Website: crate-barrel
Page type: receipt
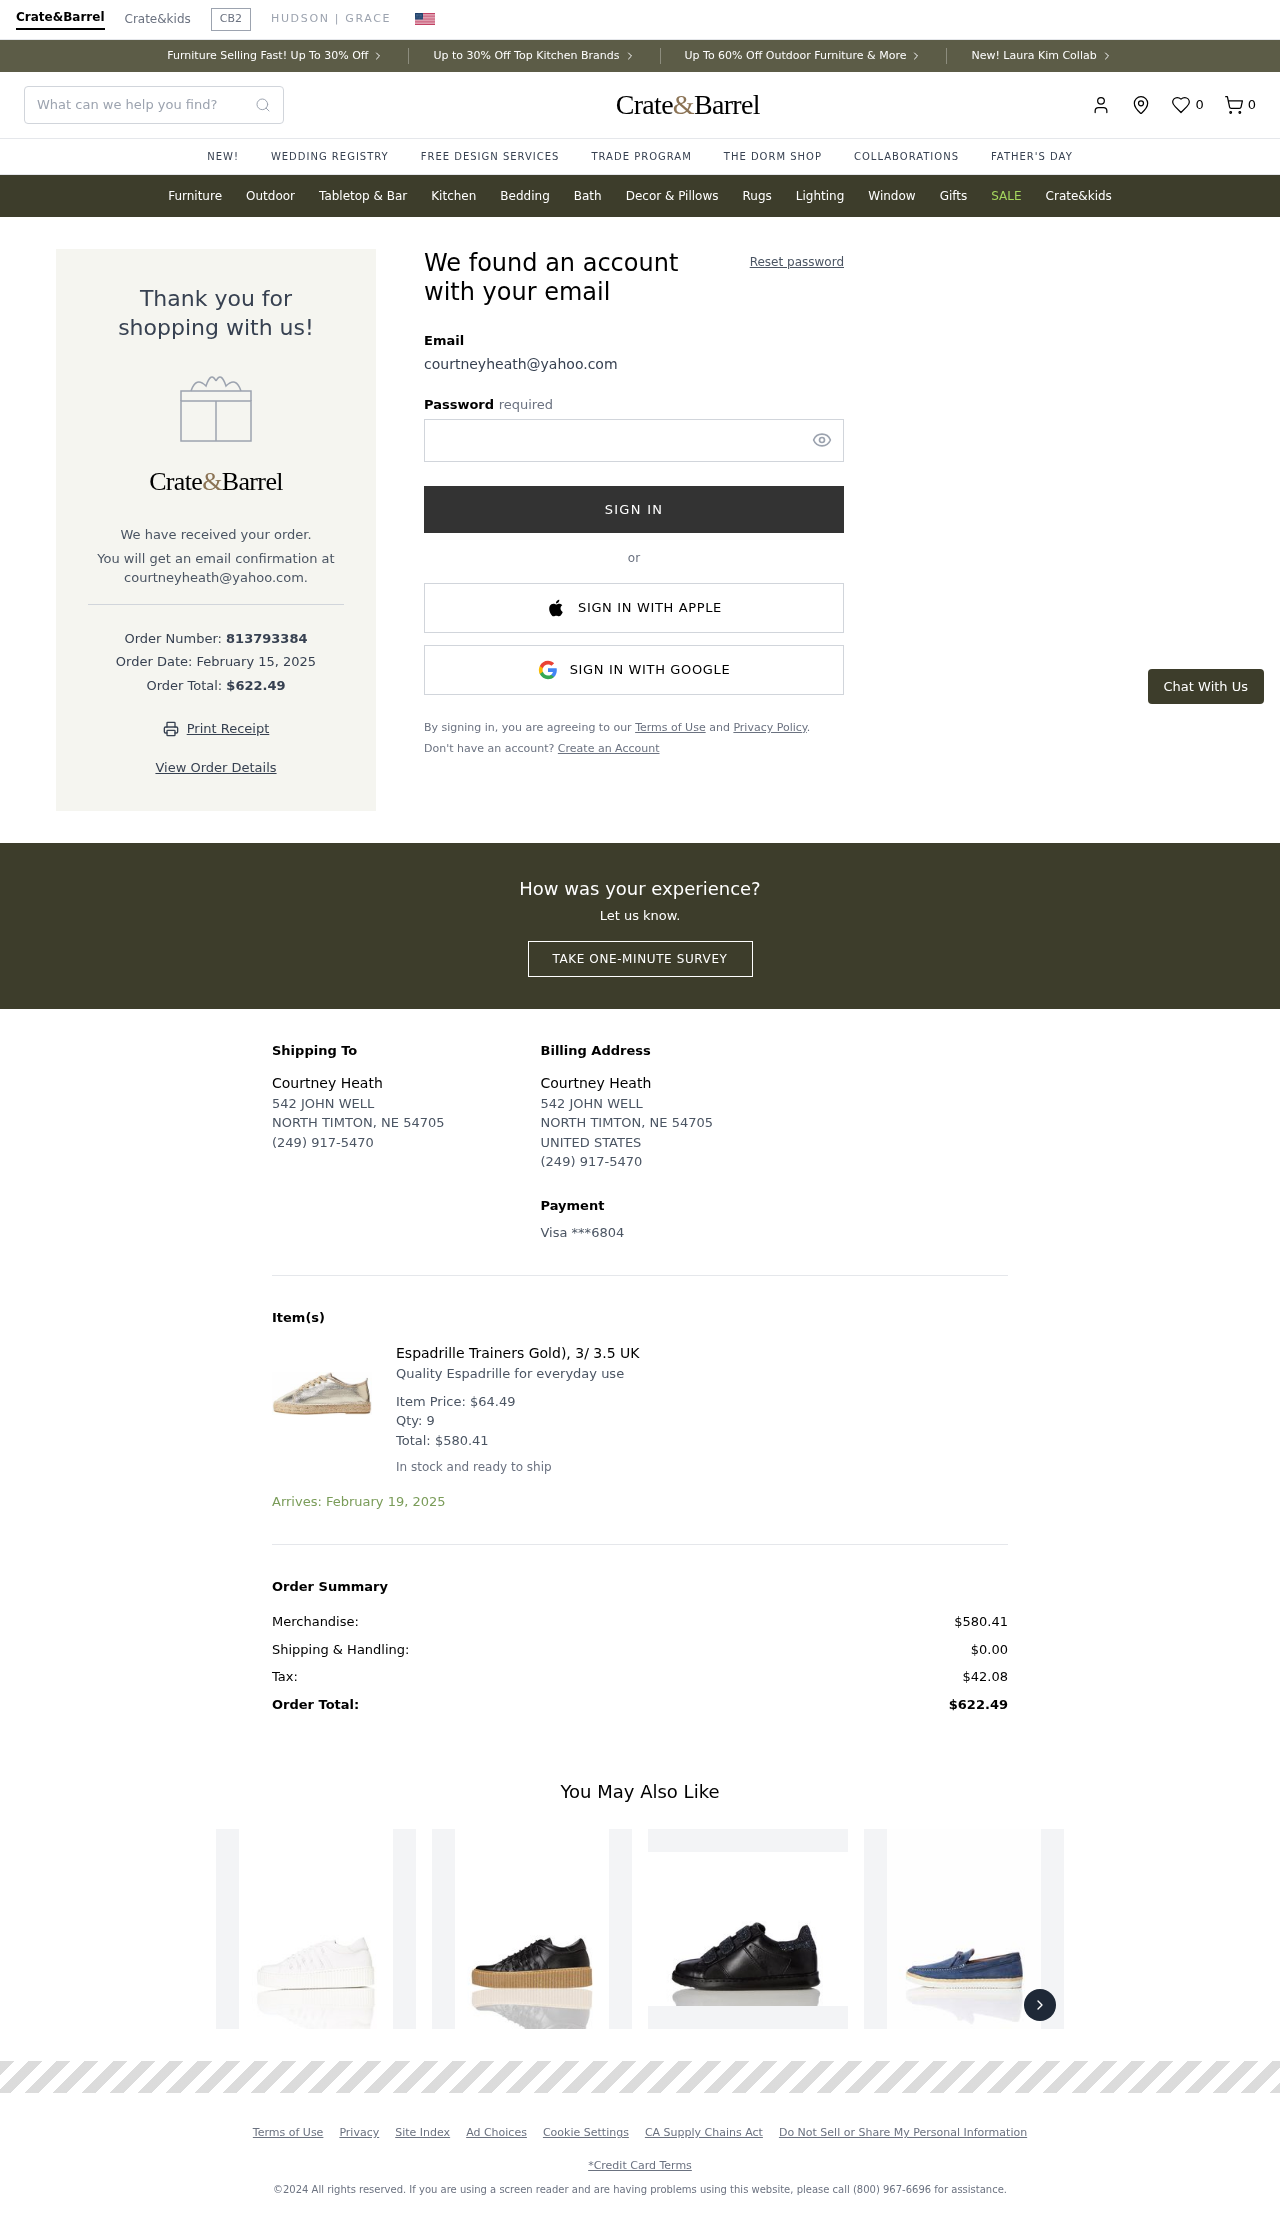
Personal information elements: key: PII_CARD_LAST4
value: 6804
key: PII_CARD_TYPE
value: Visa
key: PII_COUNTRY
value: UNITED STATES
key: PII_EMAIL
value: courtneyheath@yahoo.com
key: PII_FULLNAME
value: Courtney Heath
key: PII_STREET
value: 542 JOHN WELL
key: PII_EMAIL2
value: courtneyheath@yahoo.com
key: PII_CITY_STATE_ZIP
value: NORTH TIMTON, NE 54705
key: PII_PHONE
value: (249) 917-5470
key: PII_FULLNAME2
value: Courtney Heath
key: PII_STREET2
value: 542 JOHN WELL
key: PII_PHONE_SUFFIX
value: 5470
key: PII_POSTCODE
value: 54705
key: PII_STATE_ABBR
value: NE
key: PII_PHONE_LINE
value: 5470
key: PII_POSTCODE_FULL
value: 54705
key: PII_PHONE_LINE_NUMERIC
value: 5470
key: PII_PHONE_SUFFIX_NUMERIC
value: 5470
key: PII_POSTCODE_NUMERIC
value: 54705
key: PII_PHONE_LAST4
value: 5470
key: PII_PHONE2
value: (249) 917-5470
Product elements: key: PRODUCT1_DESC
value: Quality Espadrille for everyday use
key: PRODUCT1_NAME
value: Espadrille Trainers Gold), 3/ 3.5 UK
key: PRODUCT1_PRICE
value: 64.49
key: PRODUCT1_QUANTITY
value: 9
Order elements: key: ORDER_NUM_ITEMS
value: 0
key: ORDER_ID
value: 813793384
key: ORDER_DATE
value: February 15, 2025
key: ORDER_TOTAL
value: $622.49
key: ORDER_ITEM_TOTAL
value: $580.41
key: ORDER_DELIVERY_DATE
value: Arrives: February 19, 2025
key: ORDER_SUBTOTAL
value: $580.41
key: ORDER_SHIPPING_COST
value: $0.00
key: ORDER_TAX
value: $42.08
Search elements: key: HEADER_SEARCH
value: What can we help you find?
Other elements: key: FAVORITES_COUNT
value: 0